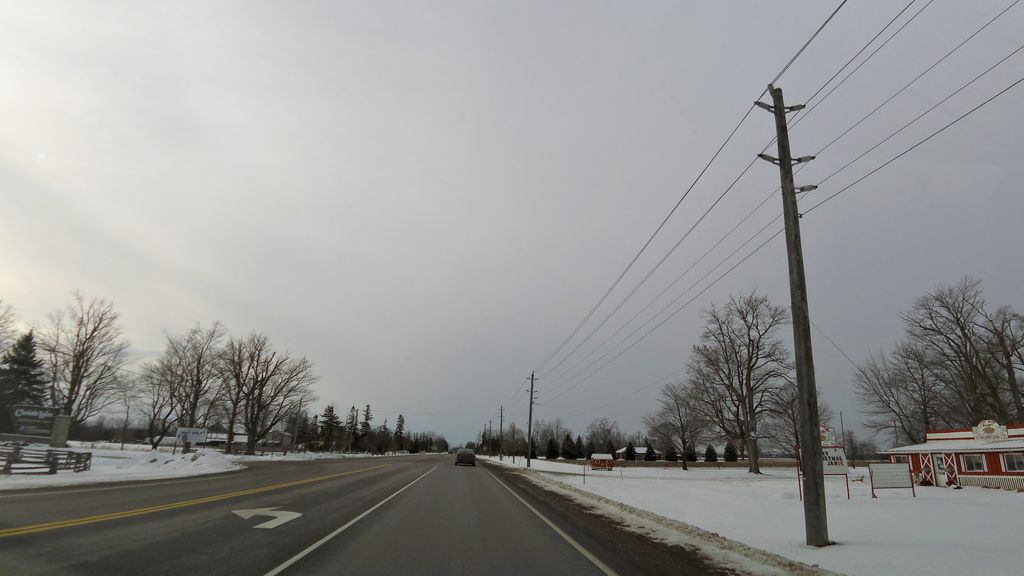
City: hamilton